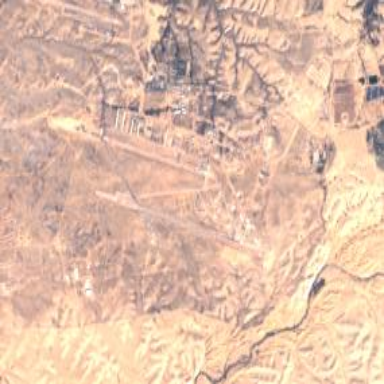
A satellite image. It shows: Military airfield surrounded by fence. The area is designated for military use.